Aerial crown-view tile of a tropical tree (Barro Colorado Island, Panama), acquired 20250715:
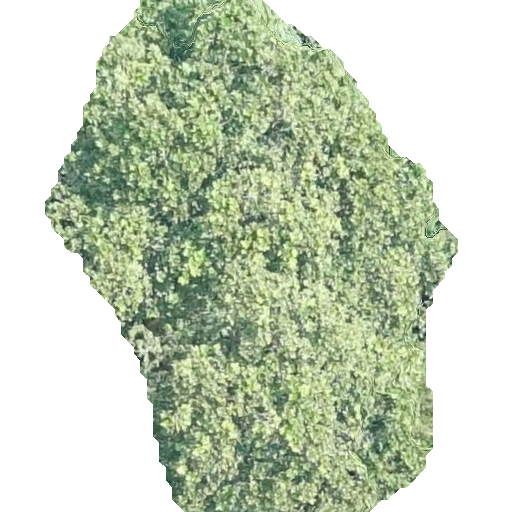
Species: Anacardium excelsum
GBIF accepted scientific name: Anacardium excelsum
Crown area: 226.034 m²